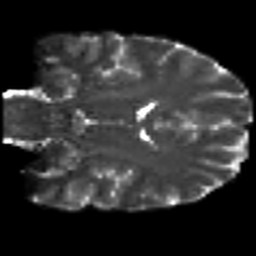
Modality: T2w
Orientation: coronal
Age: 31
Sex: male
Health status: healthy
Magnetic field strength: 3 T
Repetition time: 8.4 s
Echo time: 0.0926 s